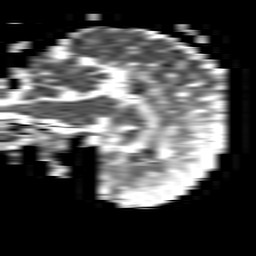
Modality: ADC
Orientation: sagittal
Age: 41
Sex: female
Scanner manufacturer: philips
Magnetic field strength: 1.5 T
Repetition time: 3.4 s
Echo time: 0.06922 s